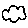
Label: cloud